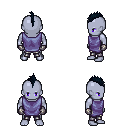
a pixel art fantasy rpg character, male body template, dark elf, purple skin, chain tabard jacket, metal pants, raven mohawk hairstyle, metal gloves, four views (front, back, left, right), 2x2 character sprite sheet, small pixel art, hard edges, no anti-aliasing